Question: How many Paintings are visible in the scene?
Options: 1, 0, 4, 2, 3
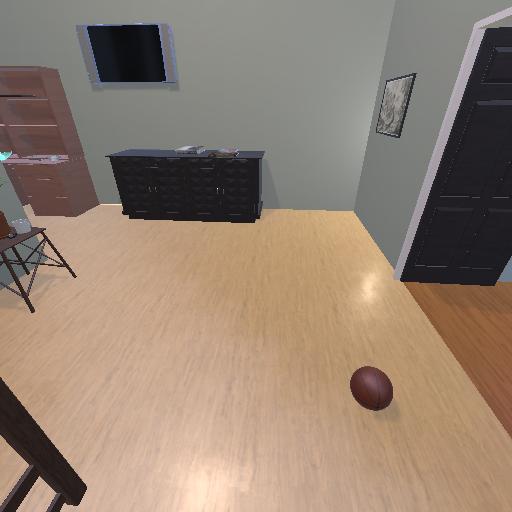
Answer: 1